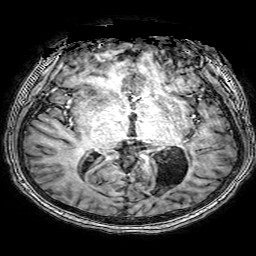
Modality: T1w
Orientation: coronal
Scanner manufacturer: philips
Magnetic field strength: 3 T
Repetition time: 0.0096 s
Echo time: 0.0046 s